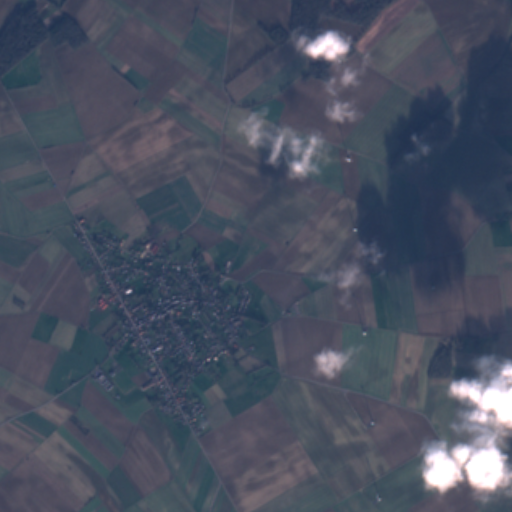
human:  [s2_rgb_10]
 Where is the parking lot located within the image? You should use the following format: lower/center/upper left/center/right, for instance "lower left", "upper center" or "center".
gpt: The parking lot is located in the lower left of the image.
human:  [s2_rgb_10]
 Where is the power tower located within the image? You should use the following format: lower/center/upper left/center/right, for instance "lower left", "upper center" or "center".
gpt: The power tower is located in the right of the image.
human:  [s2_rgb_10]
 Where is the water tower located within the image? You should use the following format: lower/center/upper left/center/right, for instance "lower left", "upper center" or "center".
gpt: The water tower is located in the center right of the image.
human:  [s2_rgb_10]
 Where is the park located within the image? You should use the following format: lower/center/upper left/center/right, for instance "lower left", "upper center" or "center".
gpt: There is no park in the image.